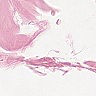
Metastatic tissue present: no